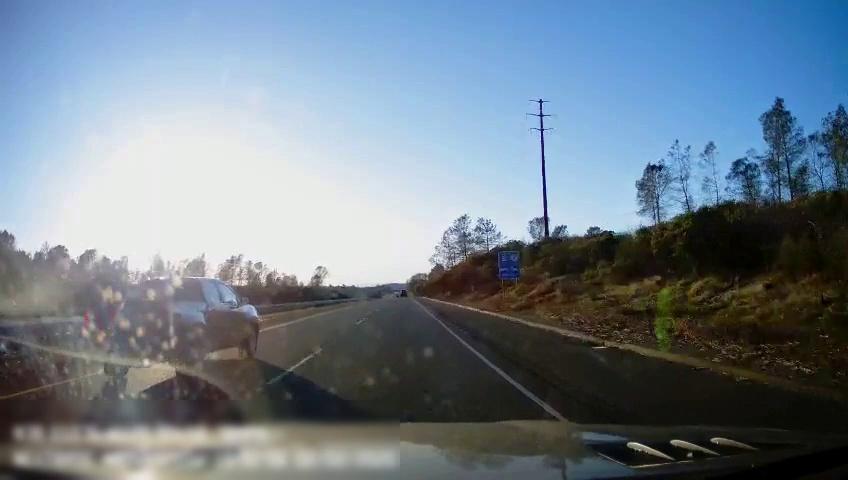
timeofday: Day
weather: Sunny
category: Drivable Space
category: Drivable Space
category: Vehicles | Truck
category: Lanes | Current Lane
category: Lanes | Current Lane
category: Lanes | Alternate Lane
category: Traffic | Signs